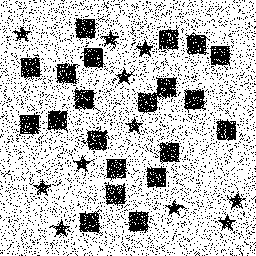
Squares: 21
Triangles: 0
Stars: 11
Total shapes: 32